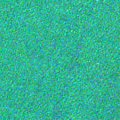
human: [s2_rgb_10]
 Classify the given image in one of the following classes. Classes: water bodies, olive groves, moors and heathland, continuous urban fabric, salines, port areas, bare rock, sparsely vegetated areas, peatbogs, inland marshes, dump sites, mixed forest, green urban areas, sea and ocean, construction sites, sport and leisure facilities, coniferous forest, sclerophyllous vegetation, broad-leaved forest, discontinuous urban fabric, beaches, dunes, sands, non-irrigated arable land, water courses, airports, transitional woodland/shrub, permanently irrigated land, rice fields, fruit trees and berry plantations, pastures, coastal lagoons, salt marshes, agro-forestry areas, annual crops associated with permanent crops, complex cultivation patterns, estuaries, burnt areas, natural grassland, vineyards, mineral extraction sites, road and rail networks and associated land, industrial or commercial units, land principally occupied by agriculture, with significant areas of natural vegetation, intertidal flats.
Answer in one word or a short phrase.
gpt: sea and ocean